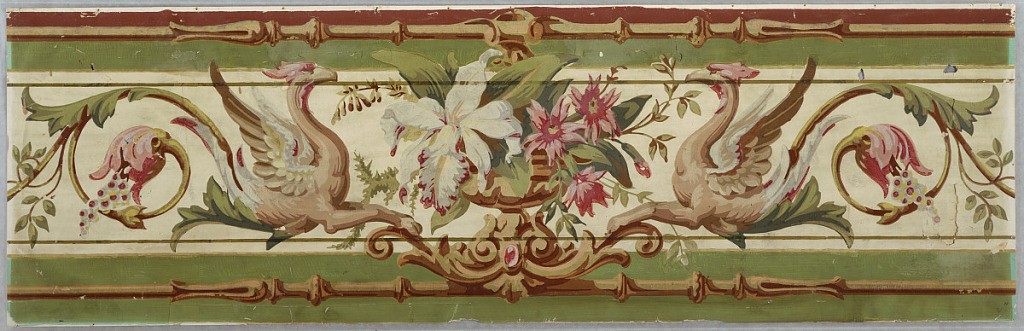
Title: Frieze
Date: ca. 1860
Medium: Block-printed paper
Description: On a brown field, a central basket of flowers, flanked by confronted griffins of which the tails terminate in floral scrolls.